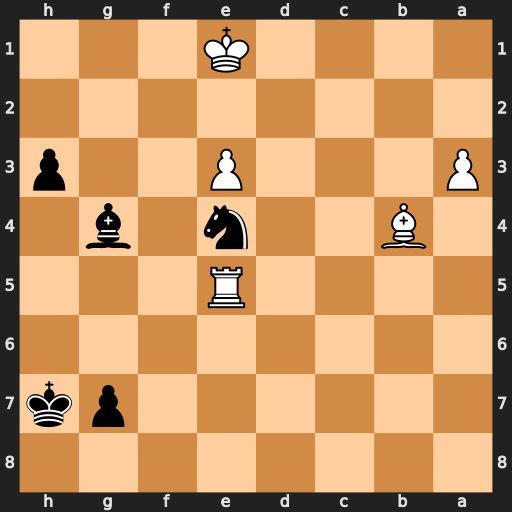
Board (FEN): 8/6pk/8/4R3/1B2n1b1/P3P2p/8/4K3
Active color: b
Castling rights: -
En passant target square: -
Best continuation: h2 Rxe4 h1=Q+